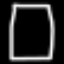
Label: square